Field crop: maize
Growth stage: 1
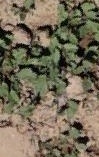
Species: convolvulus